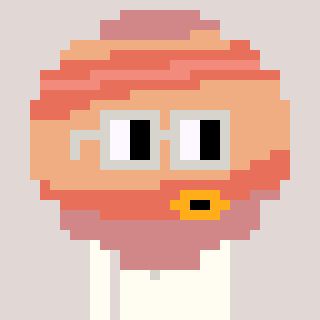
a pixel art character with square light gray glasses, a jupiter-shaped head and a grayscale-colored body on a warm background